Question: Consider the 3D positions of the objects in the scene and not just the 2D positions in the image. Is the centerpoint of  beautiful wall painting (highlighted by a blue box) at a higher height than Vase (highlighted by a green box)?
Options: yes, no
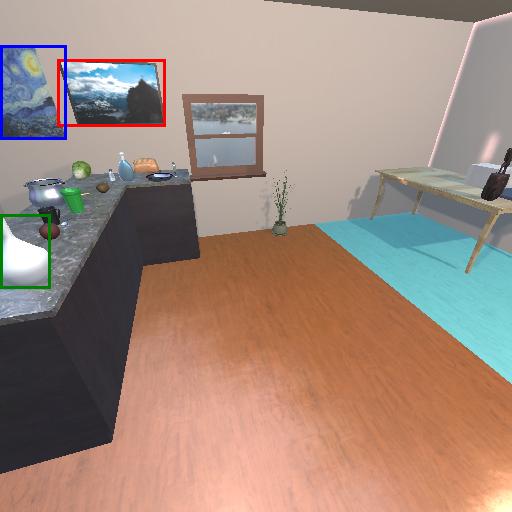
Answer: yes